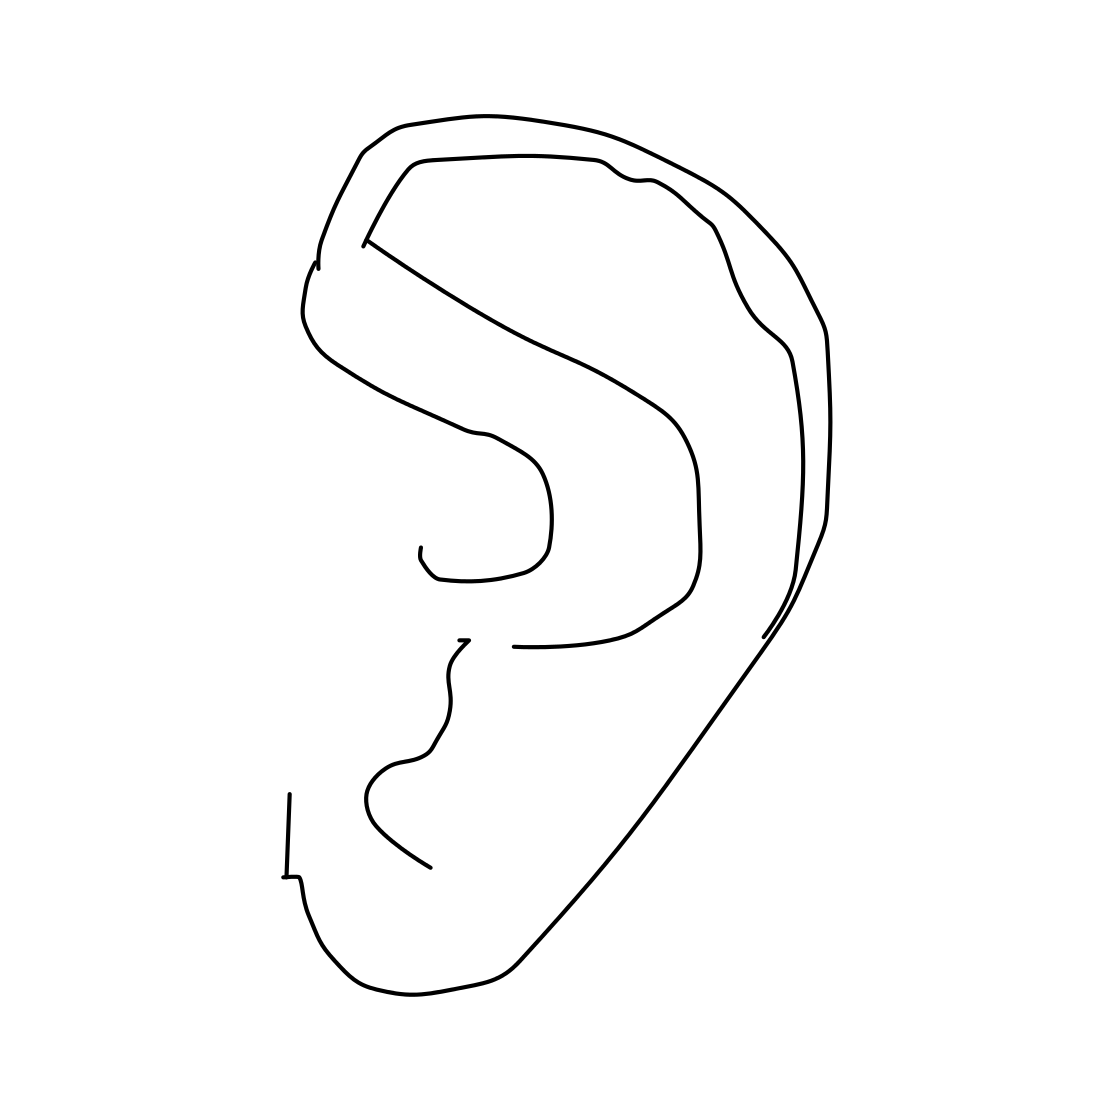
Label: ear